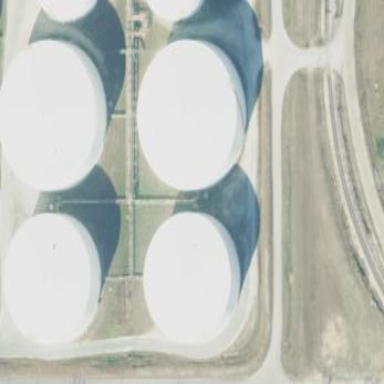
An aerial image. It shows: Storage tank building.